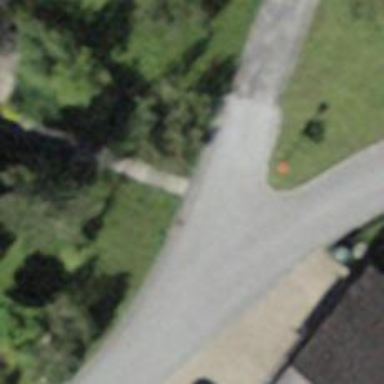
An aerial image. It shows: Road with steps.